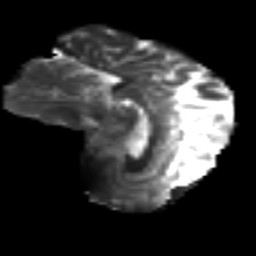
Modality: T2w
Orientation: sagittal
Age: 47
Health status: ill
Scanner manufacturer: philips
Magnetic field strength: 3 T
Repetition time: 9 s
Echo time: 0.127 s